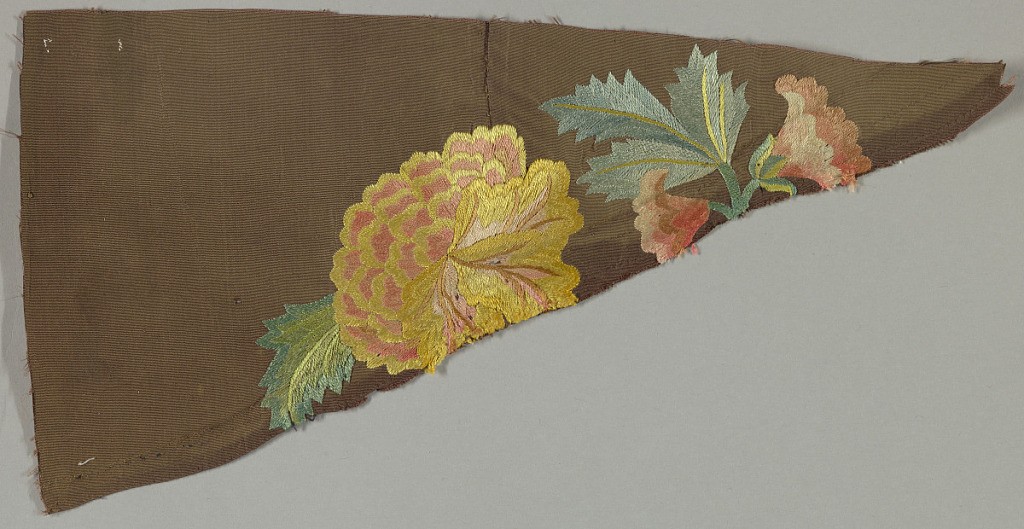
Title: Textile
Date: early 18th century
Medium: silk on silk Technique: embroidery on grosgrain woven fabric
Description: Fragment of dark brown silk grosgrain with bit of embroidery on one side. Part of large orange and yellow blossoms and green leaves. Triangular shape.